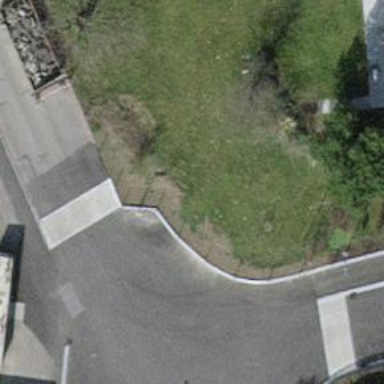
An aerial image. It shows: Kerb barrier.